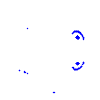
Particle: proton